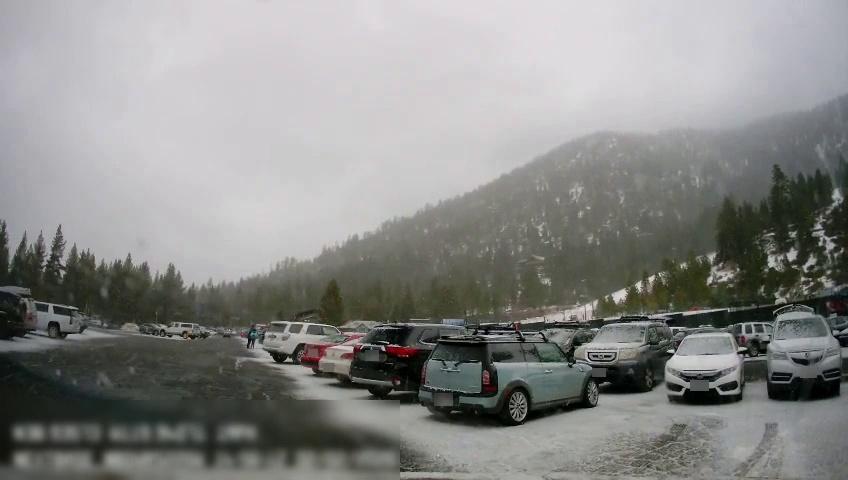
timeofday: Day
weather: Snowy
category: Vehicles | Car
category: Vehicles | SUV
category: Vehicles | SUV
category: Vehicles | SUV
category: Vehicles | SUV
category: Vehicles | SUV
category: Vehicles | Car
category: Vehicles | Car
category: Vehicles | SUV
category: Vehicles | Car
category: Vehicles | Car
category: Vehicles | SUV
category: Vehicles | SUV
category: Vehicles | Truck
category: Vehicles | SUV
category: Vehicles | SUV
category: Vehicles | SUV
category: Pedestrians
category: Pedestrians
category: Drivable Space